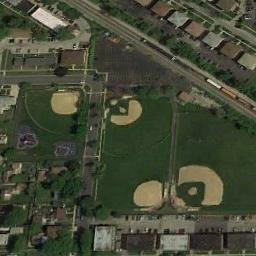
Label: baseball_diamond